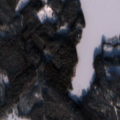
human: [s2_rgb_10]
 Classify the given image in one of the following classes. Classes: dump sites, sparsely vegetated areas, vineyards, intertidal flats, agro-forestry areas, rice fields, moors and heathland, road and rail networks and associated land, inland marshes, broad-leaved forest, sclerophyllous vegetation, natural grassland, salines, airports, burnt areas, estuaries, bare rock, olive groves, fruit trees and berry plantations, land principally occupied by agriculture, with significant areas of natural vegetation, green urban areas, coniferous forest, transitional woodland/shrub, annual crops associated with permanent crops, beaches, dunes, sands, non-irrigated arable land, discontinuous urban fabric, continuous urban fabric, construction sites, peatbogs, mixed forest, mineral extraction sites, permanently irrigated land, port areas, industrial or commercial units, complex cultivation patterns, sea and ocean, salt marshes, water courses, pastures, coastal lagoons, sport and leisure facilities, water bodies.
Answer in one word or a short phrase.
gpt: coniferous forest, peatbogs, water bodies